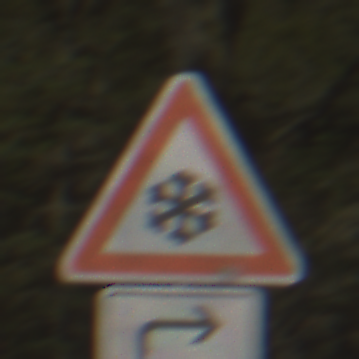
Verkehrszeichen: SchneeOderEisglaette
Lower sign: RichtungsangabeDurchPfeile5
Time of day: MorningAfternoon
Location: Outdoor (Nature)
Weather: Clear
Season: Winter
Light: Natural